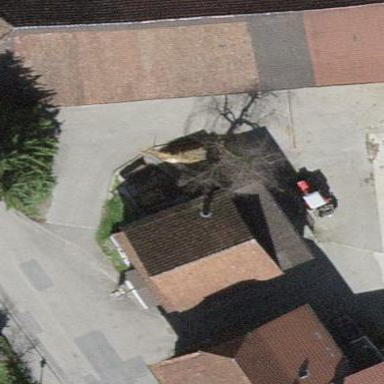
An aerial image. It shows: Building.